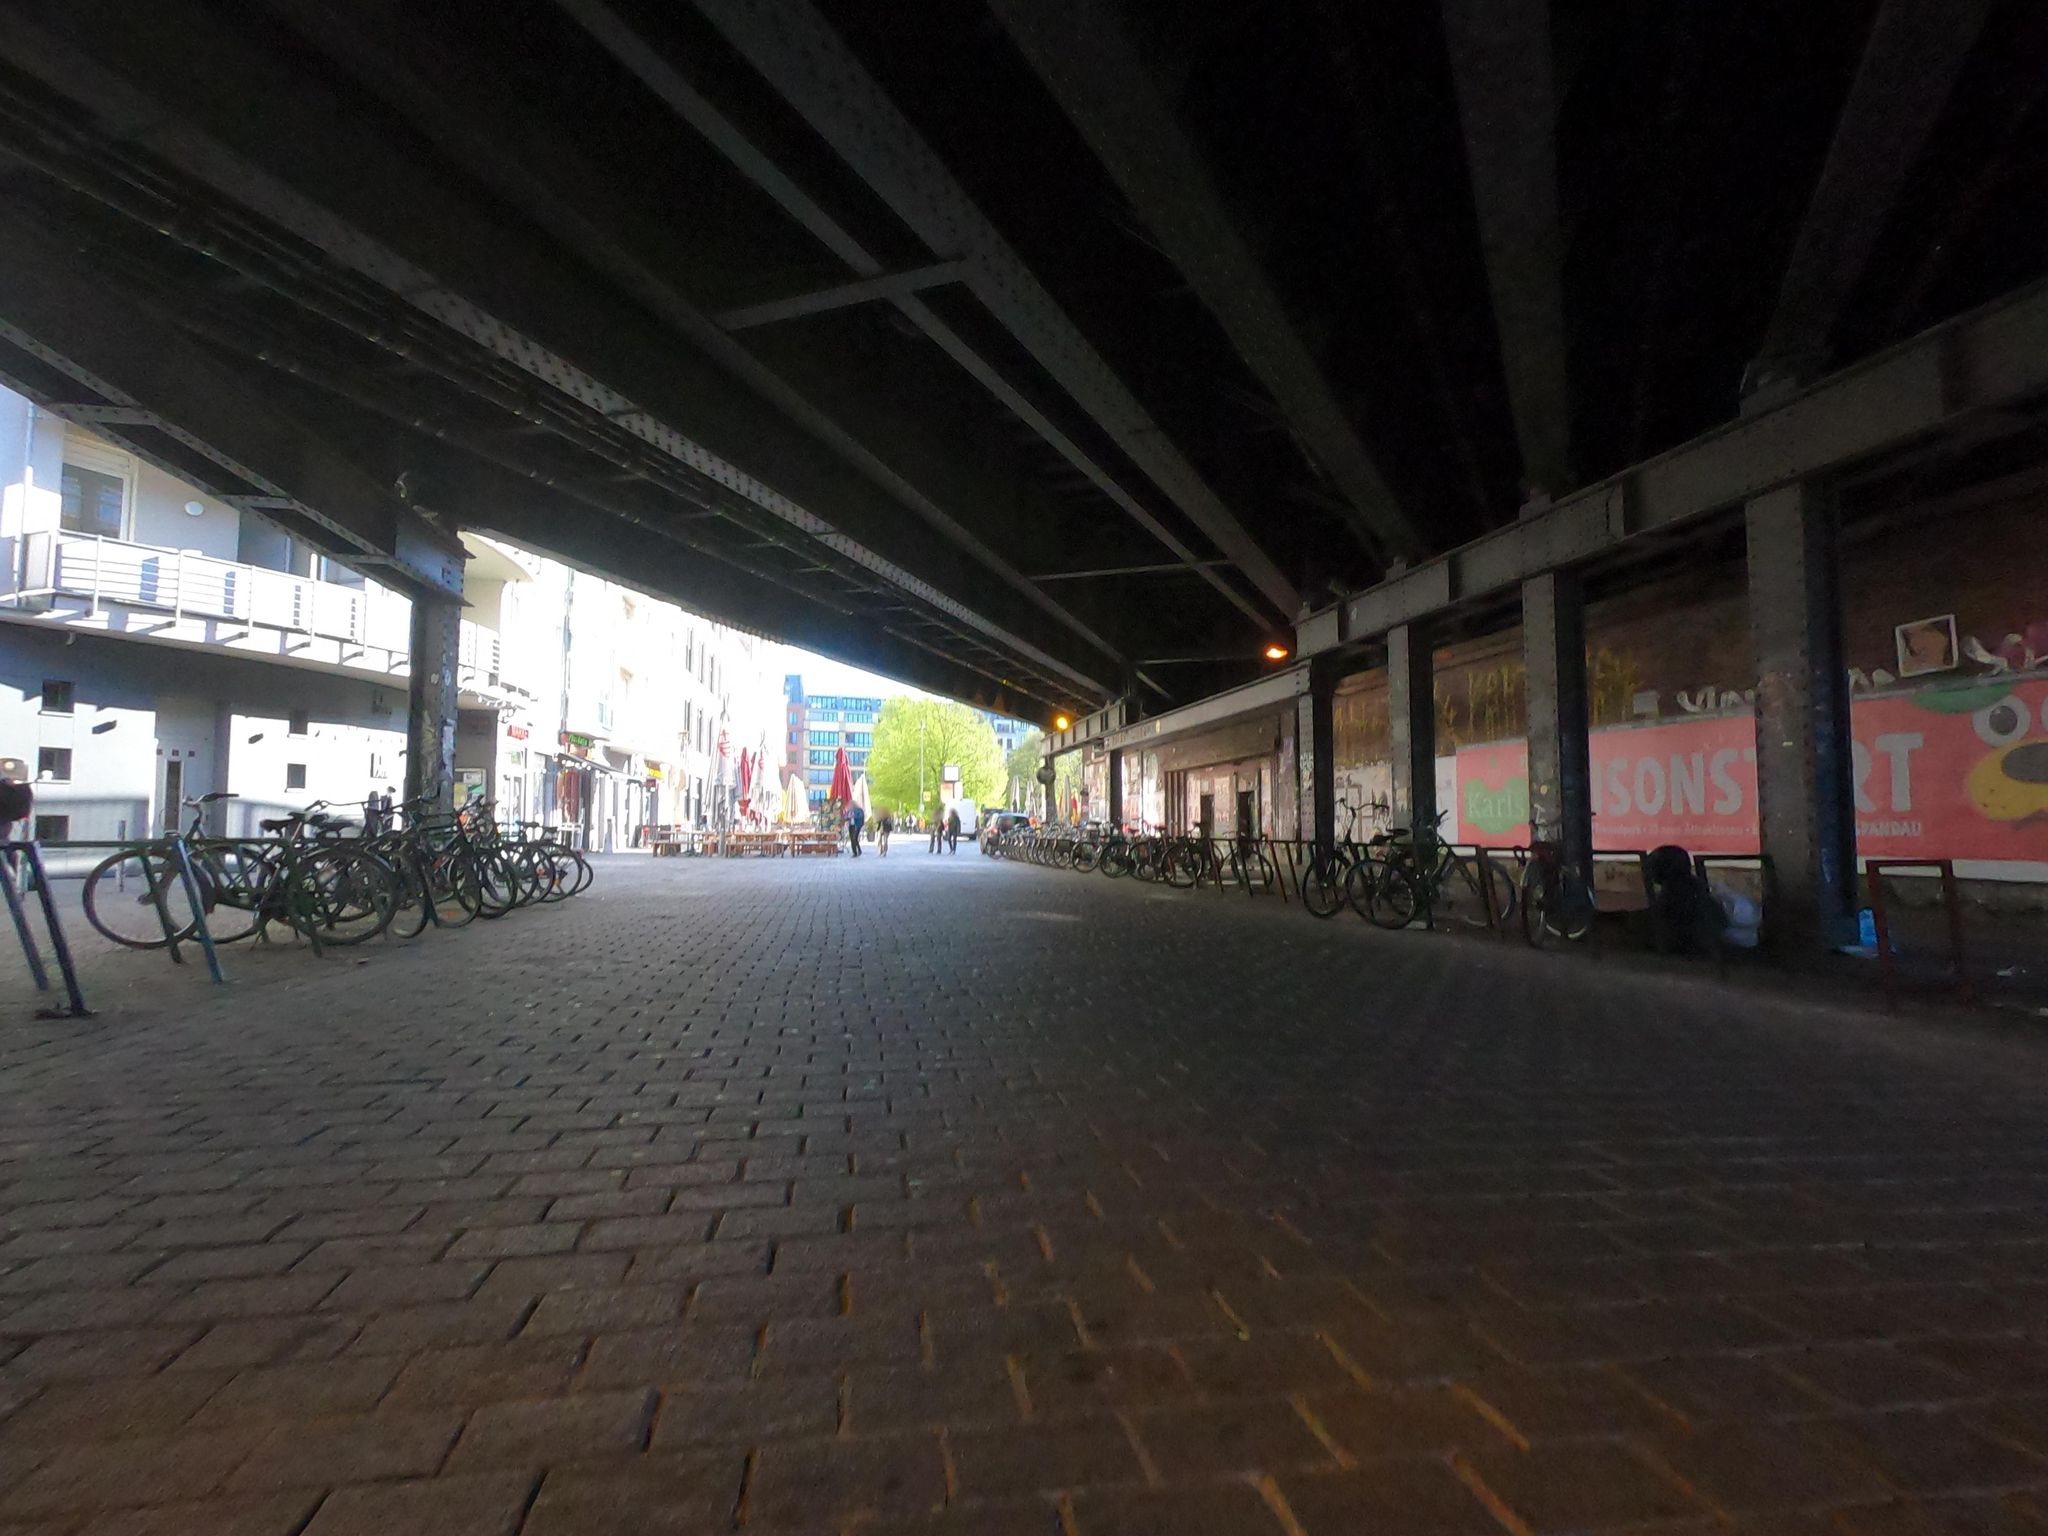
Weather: clear
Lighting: day
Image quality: good
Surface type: walking surface
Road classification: service, pedestrian
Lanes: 1
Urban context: urban centre
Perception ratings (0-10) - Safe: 2.9, Lively: 6.92, Beautiful: 5.51, Boring: 4.88, Depressing: 1.74, Wealthy: 6.85